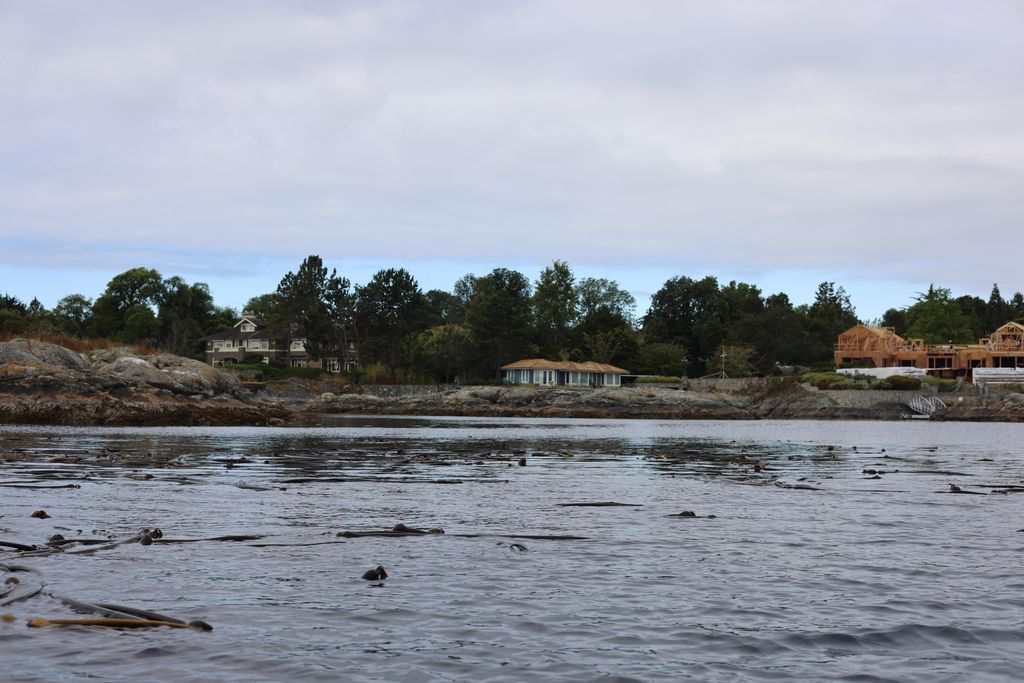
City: victoria